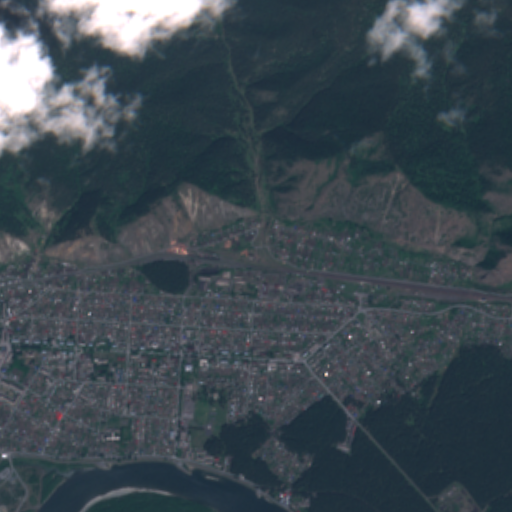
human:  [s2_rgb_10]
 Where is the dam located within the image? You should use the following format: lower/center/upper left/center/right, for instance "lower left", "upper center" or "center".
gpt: The dam is located in the lower left of the image.
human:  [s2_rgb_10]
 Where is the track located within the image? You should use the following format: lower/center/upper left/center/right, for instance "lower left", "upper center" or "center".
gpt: The track is located in the lower left of the image.
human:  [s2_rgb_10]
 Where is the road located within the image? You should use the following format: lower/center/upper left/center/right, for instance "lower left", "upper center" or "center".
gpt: There is no road in the image.